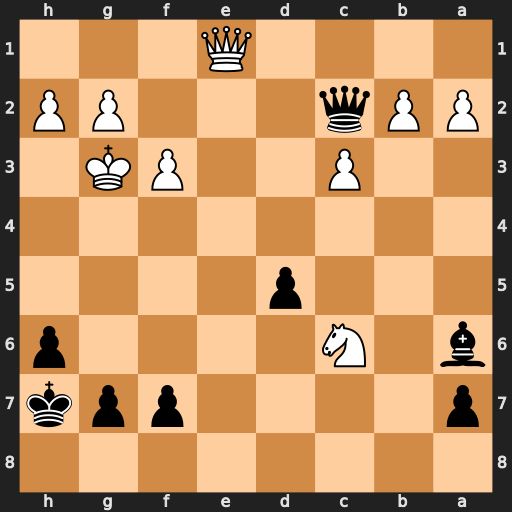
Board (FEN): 8/p4ppk/b1N4p/3p4/8/2P2PK1/PPq3PP/4Q3
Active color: b
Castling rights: -
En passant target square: -
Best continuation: Qg6+ Kf2 Qxc6